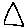
Label: triangle